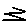
Label: zigzag